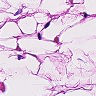
Metastatic tissue present: no